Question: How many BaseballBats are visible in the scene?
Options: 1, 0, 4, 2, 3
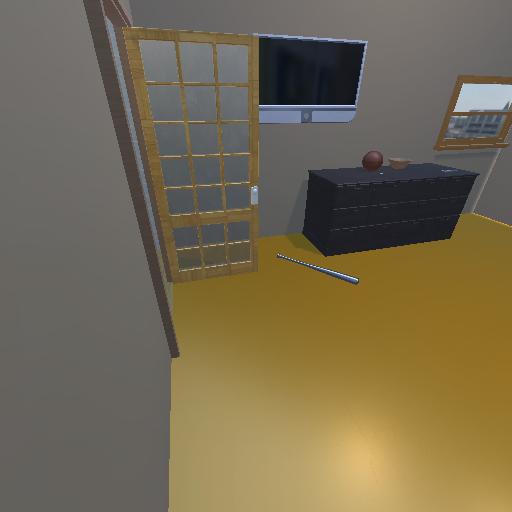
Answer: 1